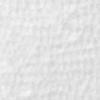
Label: no_change